Field crop: maize
Growth stage: 2
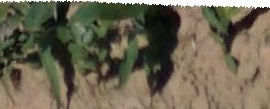
Species: maize